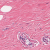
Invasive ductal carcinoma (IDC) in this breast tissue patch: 0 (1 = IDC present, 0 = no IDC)